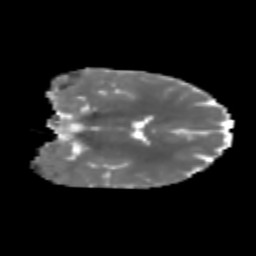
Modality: MD
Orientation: coronal
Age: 31
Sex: female
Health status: healthy